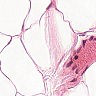
Metastatic tissue present: no